Interaction volume radius: 5 \u00c5
Interaction volume height: 15 \u00c5
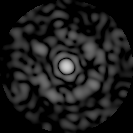
Disorder parameter: 0.8523